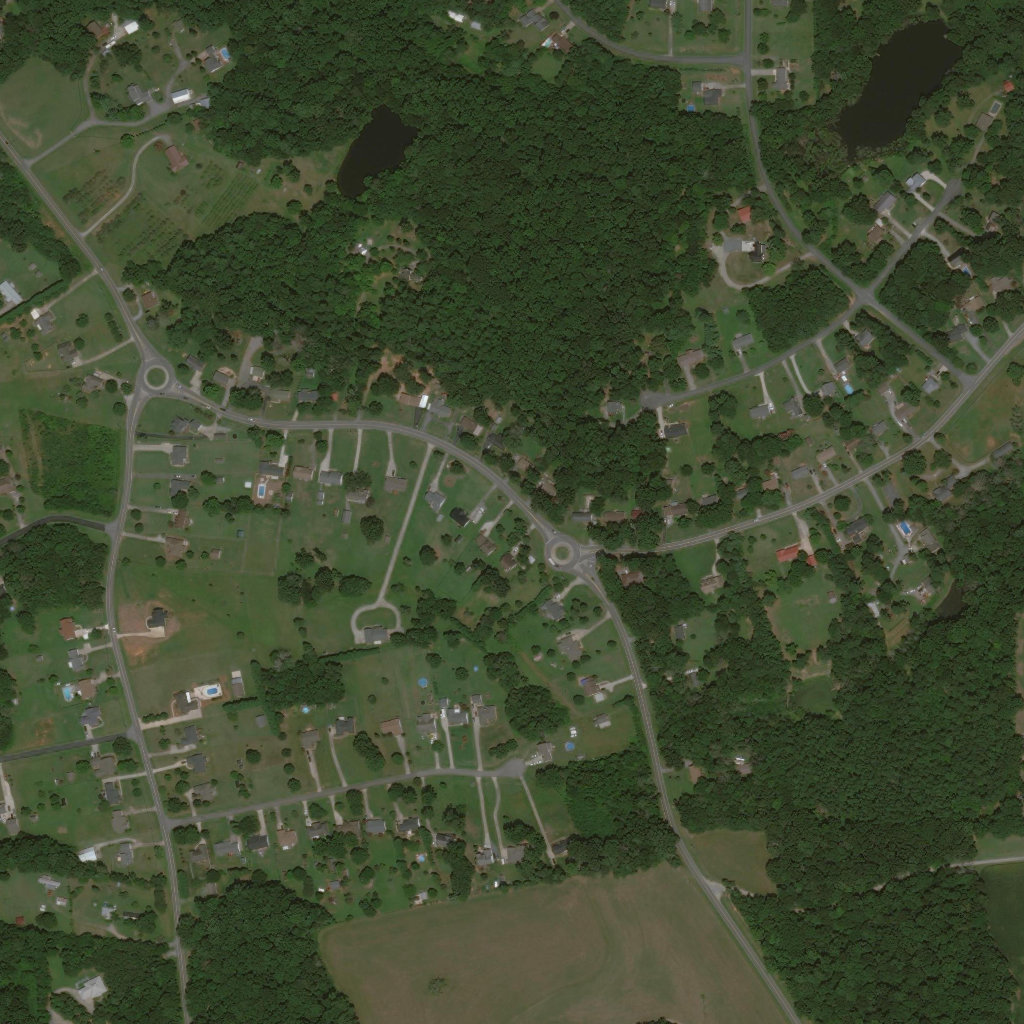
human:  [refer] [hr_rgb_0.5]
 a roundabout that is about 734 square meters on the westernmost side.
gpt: <box>[[13, 34, 17, 38, 0]]</box>